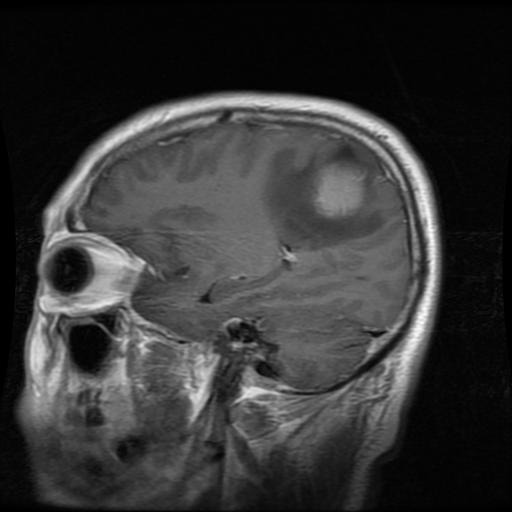
Label: meningioma